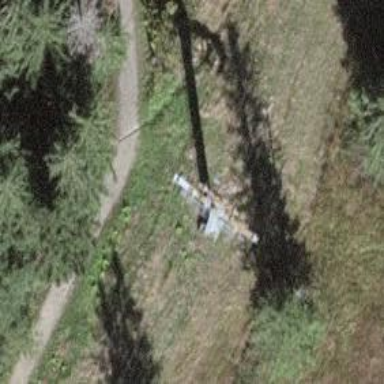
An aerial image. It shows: Pylon used for aerialway.